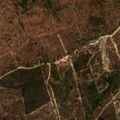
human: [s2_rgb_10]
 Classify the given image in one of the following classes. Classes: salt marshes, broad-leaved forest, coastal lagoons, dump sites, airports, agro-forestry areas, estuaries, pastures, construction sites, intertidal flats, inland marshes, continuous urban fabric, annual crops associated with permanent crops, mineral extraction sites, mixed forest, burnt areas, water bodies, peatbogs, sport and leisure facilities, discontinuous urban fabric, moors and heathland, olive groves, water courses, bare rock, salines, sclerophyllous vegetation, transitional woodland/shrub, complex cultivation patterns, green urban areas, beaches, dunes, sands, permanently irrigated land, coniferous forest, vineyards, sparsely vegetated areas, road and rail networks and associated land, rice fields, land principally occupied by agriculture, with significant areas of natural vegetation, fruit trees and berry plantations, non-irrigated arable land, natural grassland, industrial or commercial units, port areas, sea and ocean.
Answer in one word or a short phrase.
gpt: agro-forestry areas, broad-leaved forest